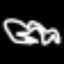
Label: squiggle